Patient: sex M, age 75
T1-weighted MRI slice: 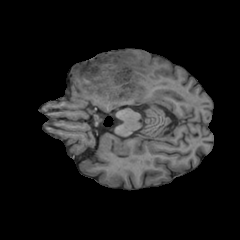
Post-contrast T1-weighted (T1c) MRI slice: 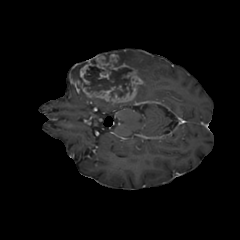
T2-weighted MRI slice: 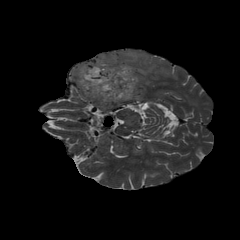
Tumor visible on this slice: yes
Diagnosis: Glioblastoma, IDH-wildtype
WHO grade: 4